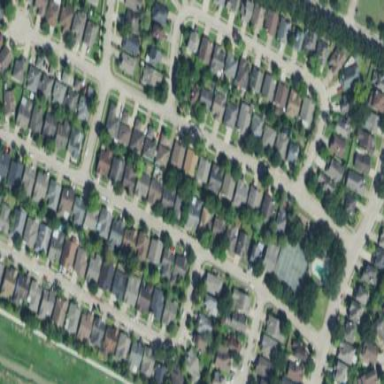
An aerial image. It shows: Residential area in neighborhood consisting of single-family homes.